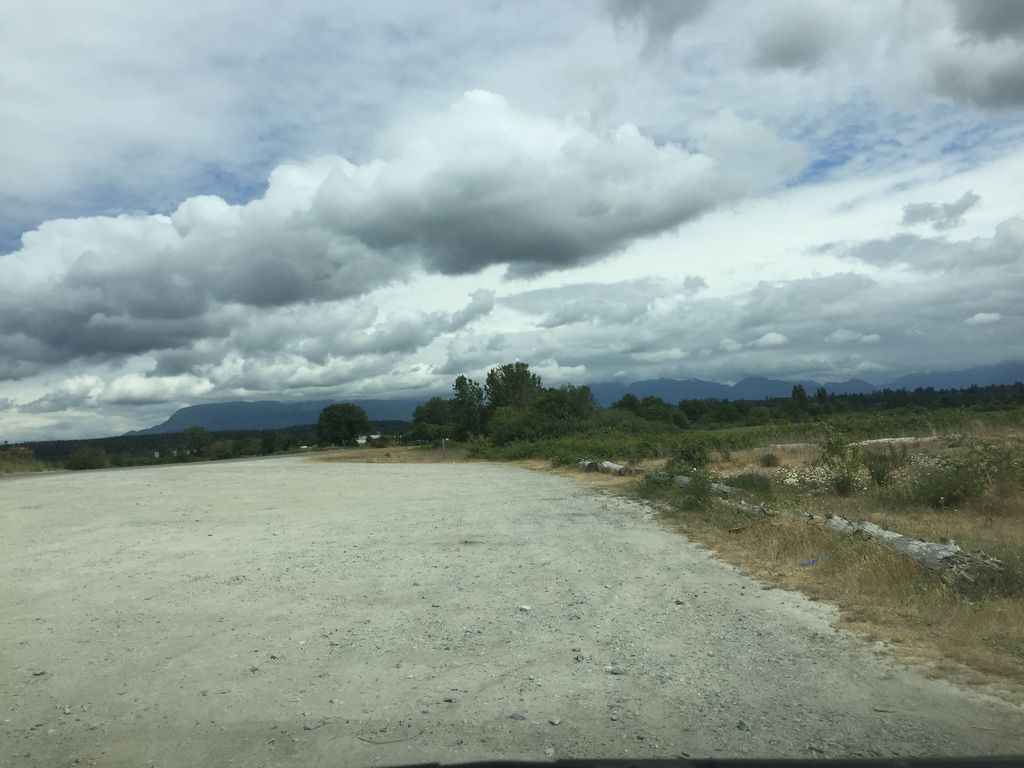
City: vancouver